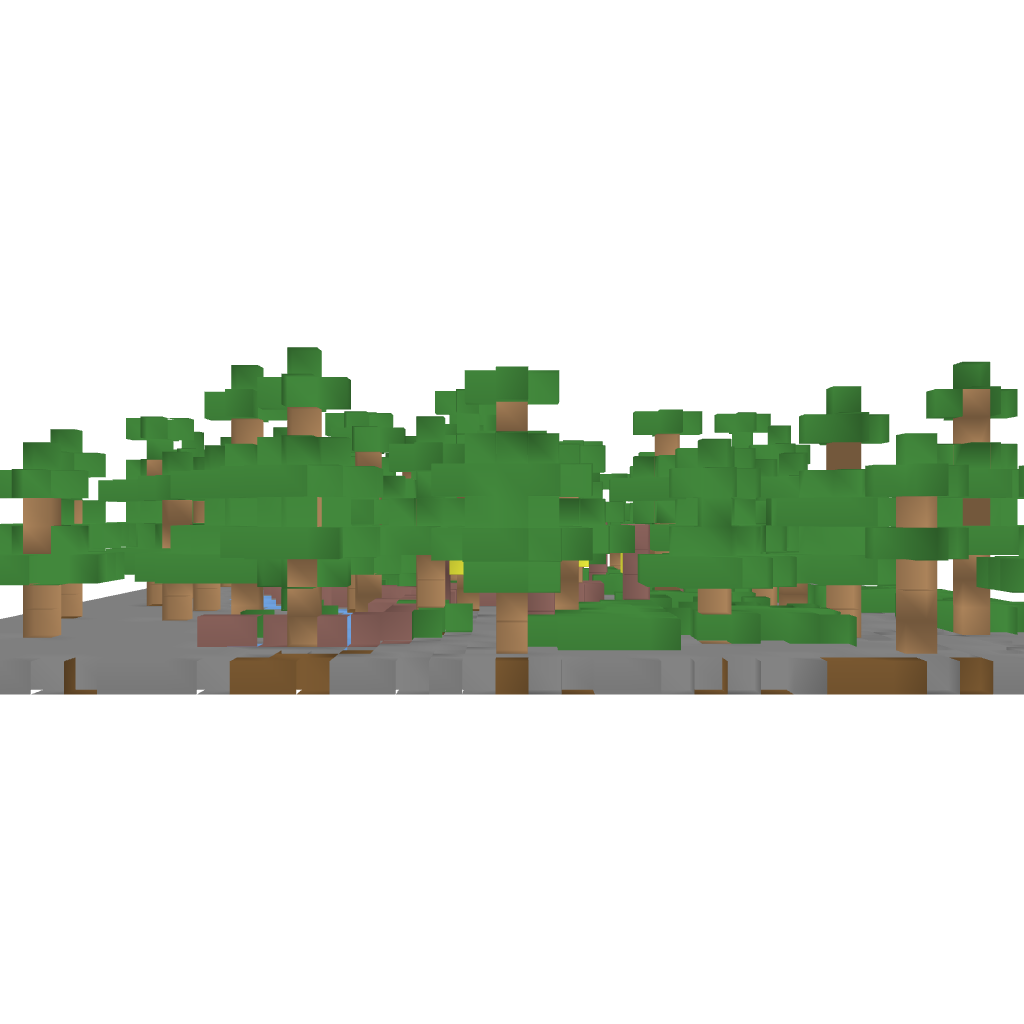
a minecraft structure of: Pathway Garden bad low quality